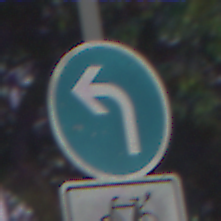
Verkehrszeichen: VorgeschriebeneFahrtrichtungLinks
Zusatzzeichen unten: EinspurigeFahrzeugeFrei4
Umgebung: Outdoor, Suburban
Tageszeit: Night
Wetter: PartlyCloudy
Licht: Artificial
Jahreszeit: NotSpecified
Kontrast: HighContrast